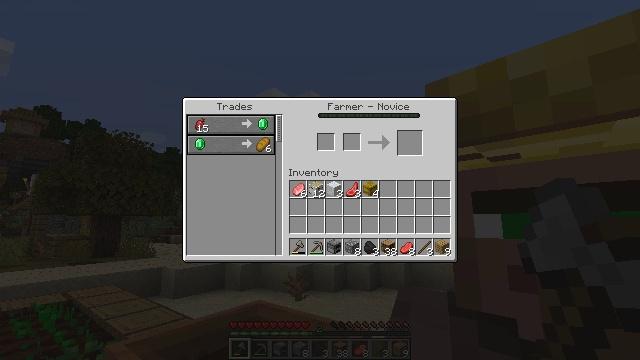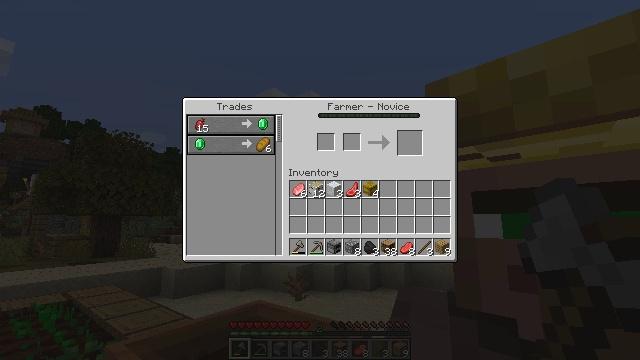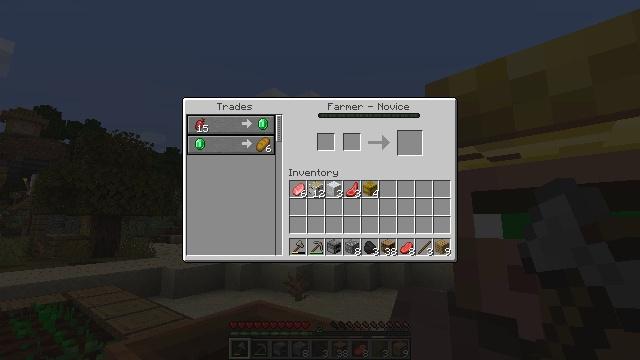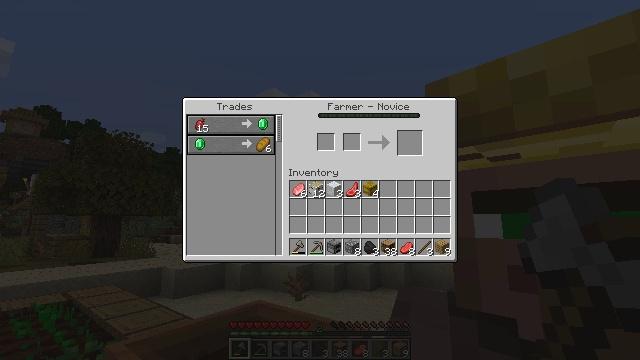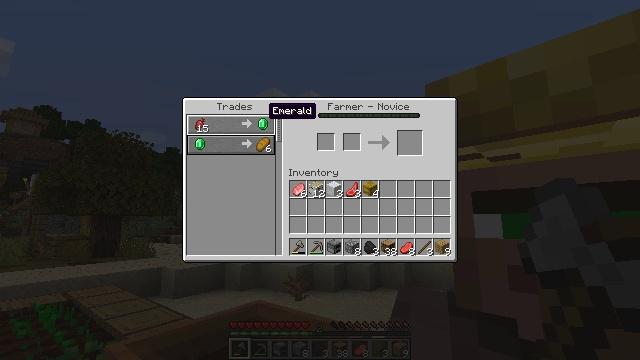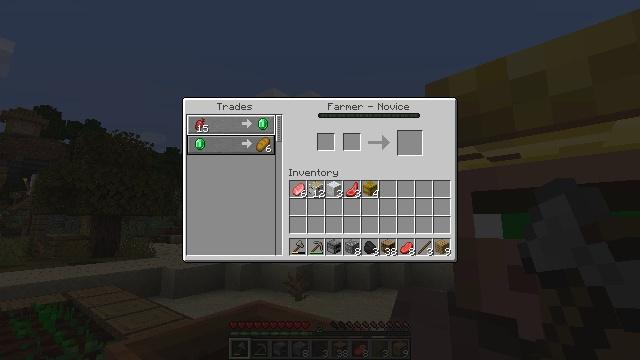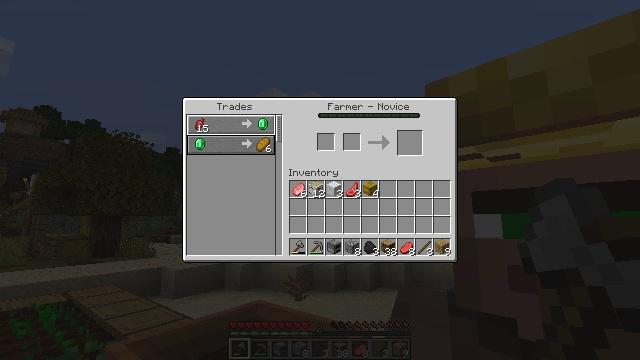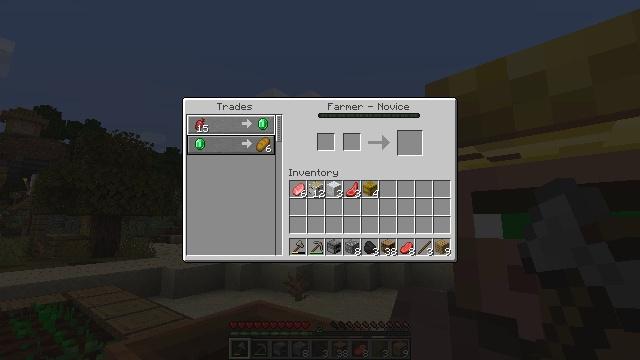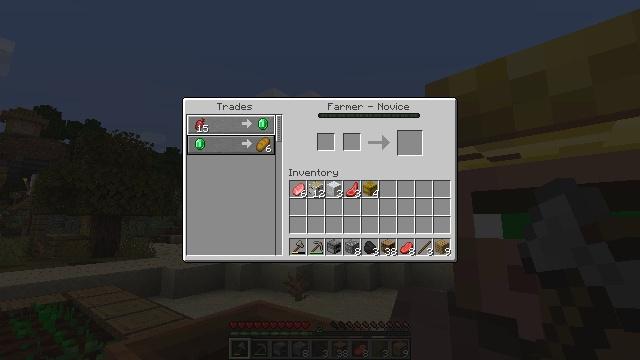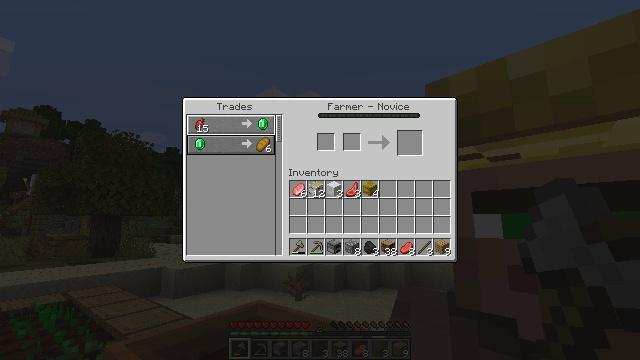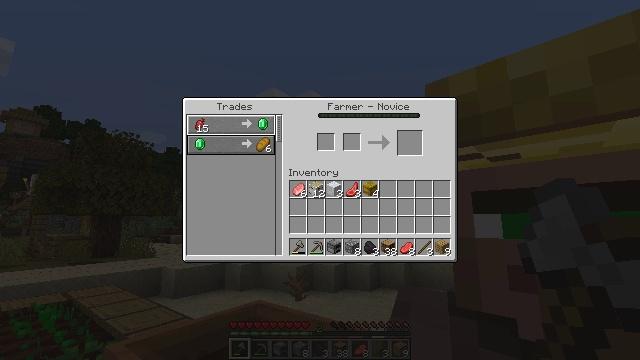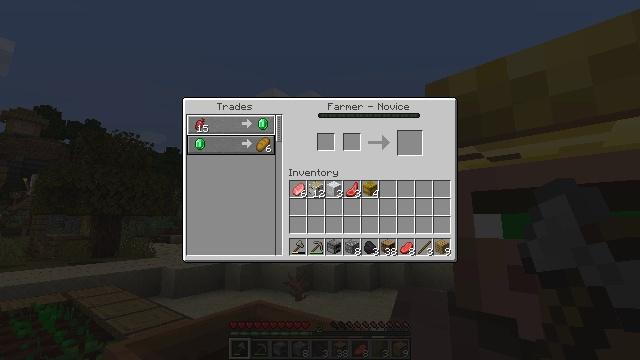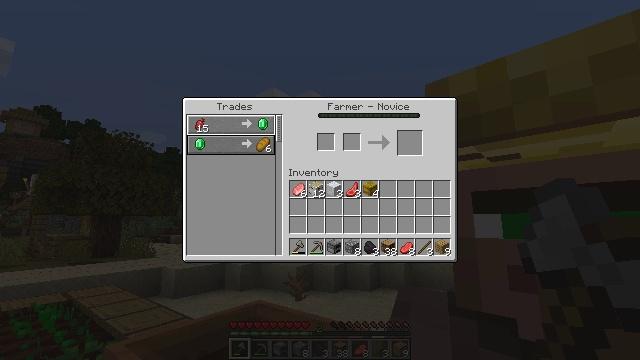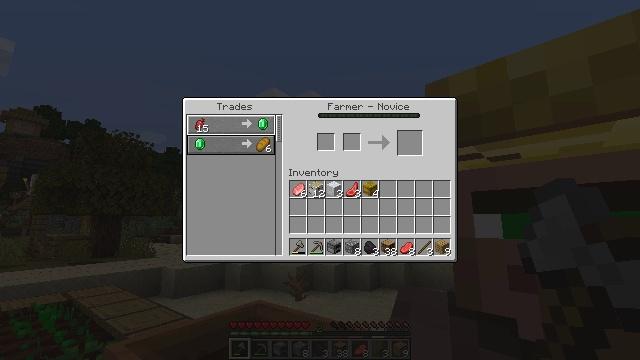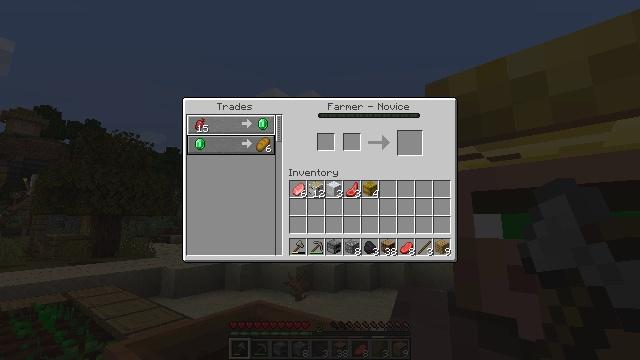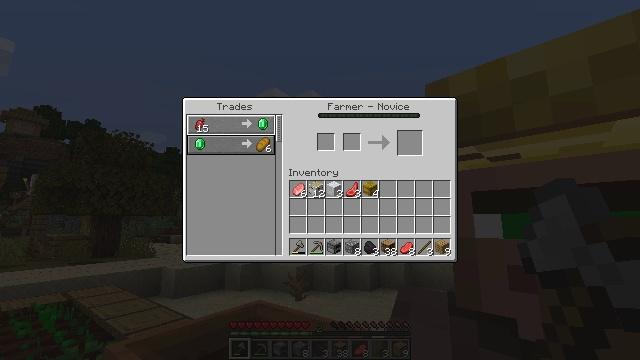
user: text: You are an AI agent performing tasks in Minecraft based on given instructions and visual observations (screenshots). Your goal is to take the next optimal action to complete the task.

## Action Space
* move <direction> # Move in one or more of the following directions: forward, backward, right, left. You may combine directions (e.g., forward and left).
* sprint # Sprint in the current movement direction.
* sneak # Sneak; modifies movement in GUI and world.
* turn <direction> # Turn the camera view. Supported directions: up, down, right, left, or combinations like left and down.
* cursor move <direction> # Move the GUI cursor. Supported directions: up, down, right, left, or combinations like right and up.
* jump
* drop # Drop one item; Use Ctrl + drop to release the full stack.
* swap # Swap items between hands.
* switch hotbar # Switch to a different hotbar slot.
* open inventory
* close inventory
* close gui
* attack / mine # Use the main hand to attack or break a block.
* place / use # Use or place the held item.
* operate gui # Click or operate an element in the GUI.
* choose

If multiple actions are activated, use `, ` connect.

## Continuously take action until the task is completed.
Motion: motion action
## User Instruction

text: Mine the composter block.
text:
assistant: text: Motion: no_op
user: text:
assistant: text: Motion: no_op
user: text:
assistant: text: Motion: cursor move left
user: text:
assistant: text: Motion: cursor move left
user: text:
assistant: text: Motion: cursor move left
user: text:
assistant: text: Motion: cursor move left
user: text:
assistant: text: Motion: no_op
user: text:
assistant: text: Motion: no_op
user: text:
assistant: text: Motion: no_op
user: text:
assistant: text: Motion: no_op
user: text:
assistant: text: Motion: no_op
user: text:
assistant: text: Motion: no_op
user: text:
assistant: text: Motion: no_op
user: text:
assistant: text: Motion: cursor move left
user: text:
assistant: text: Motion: no_op
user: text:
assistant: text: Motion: cursor move left
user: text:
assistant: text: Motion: no_op
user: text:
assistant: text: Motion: no_op
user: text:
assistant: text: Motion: no_op
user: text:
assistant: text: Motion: no_op
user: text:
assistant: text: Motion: no_op
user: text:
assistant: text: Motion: no_op
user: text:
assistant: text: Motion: no_op
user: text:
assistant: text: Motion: no_op
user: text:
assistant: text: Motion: no_op
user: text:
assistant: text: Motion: no_op
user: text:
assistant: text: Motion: no_op
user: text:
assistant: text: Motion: no_op
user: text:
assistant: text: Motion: no_op
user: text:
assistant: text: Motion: no_op